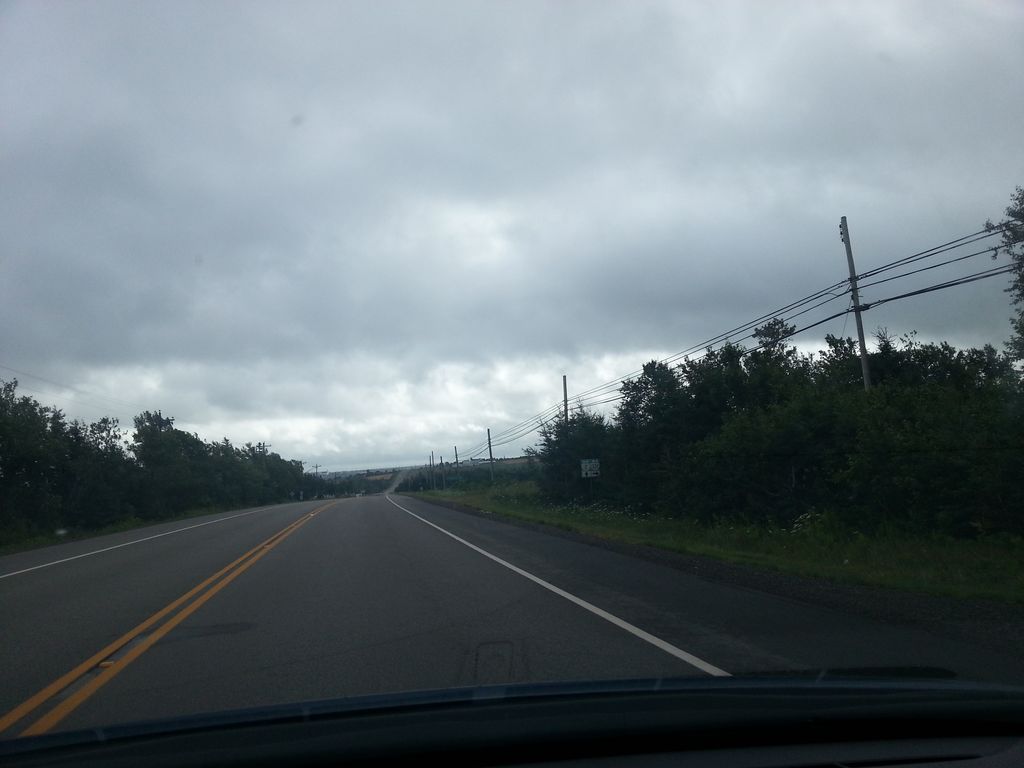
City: charlottetown